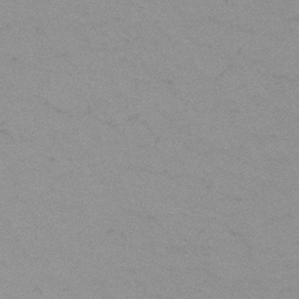
Label: frost